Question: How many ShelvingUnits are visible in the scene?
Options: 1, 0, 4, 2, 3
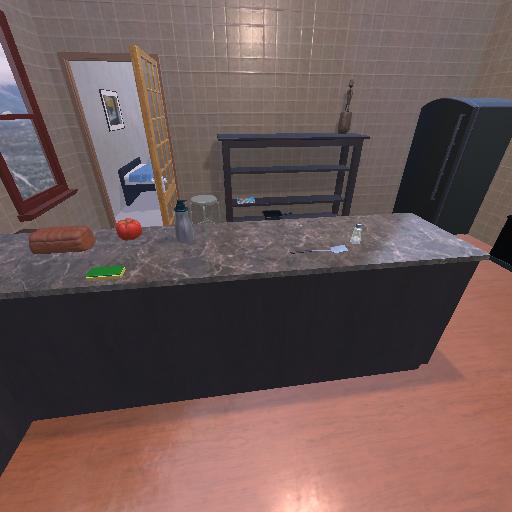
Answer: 1